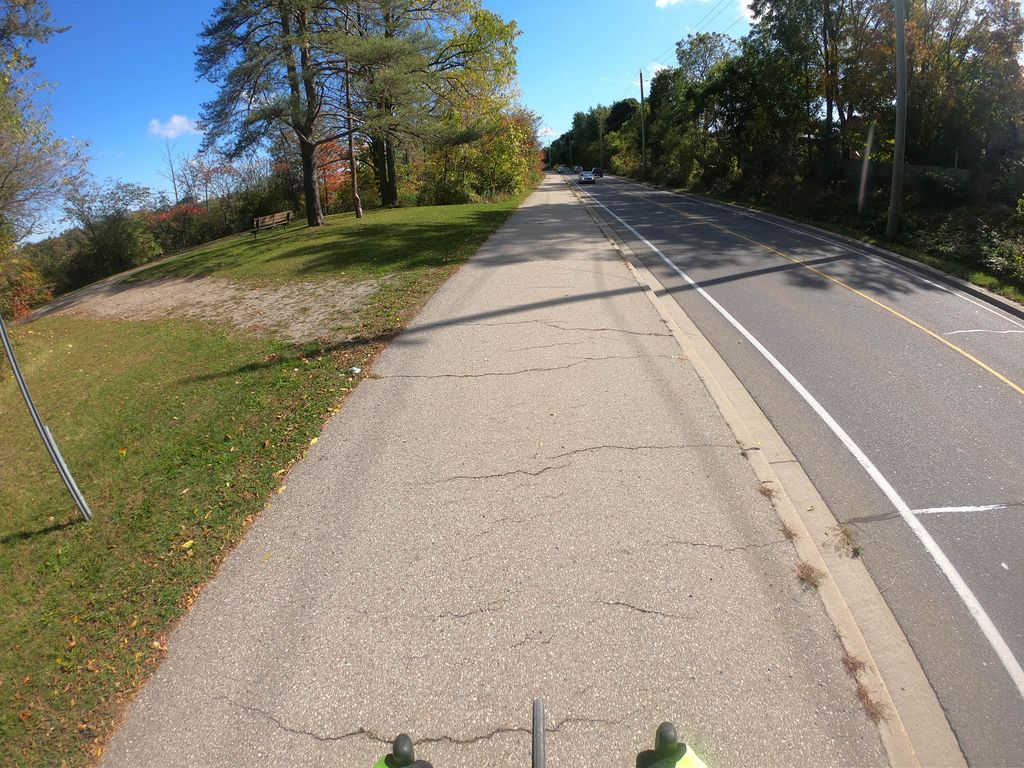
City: kitchener-waterloo